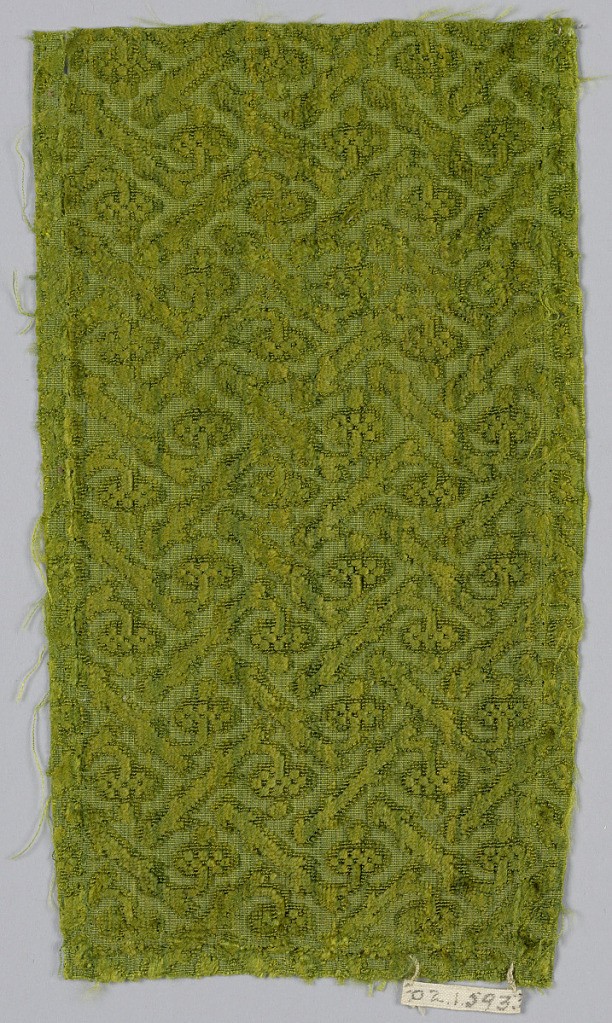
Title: Fragment
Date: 17th century
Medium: silk Technique: supplementary warp firming cut and uncut raised pile in plain weave foundation (velvet)
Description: Diagonal branch and leaf motif in green.